Aerial crown-view tile of a tropical tree (Barro Colorado Island, Panama), acquired 20240813:
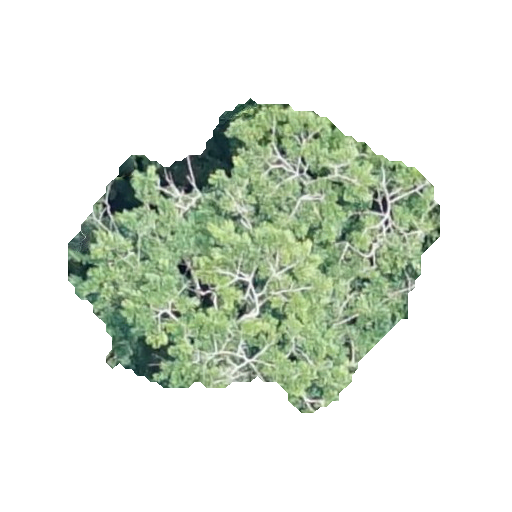
Species: Sapium glandulosum
GBIF accepted scientific name: Sapium glandulosum
Crown area: 116.986 m²